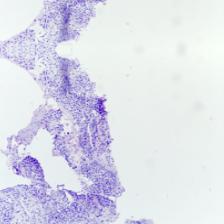
Diagnosis: OSCC